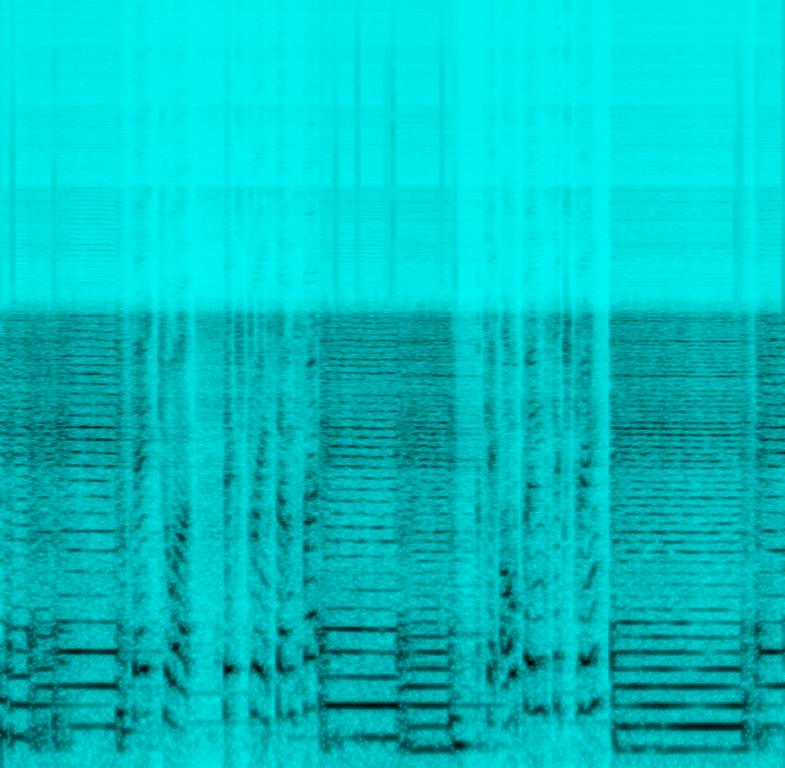
This song features a distortion guitar. This is an instructional video. The song features an open note followed by the octave. Then a descending pattern is played on the distortion guitar. The voice gives instructions on how to play the pattern. There is no percussion in this song. There are no other instruments in this song. There is no vocal melody in this song.